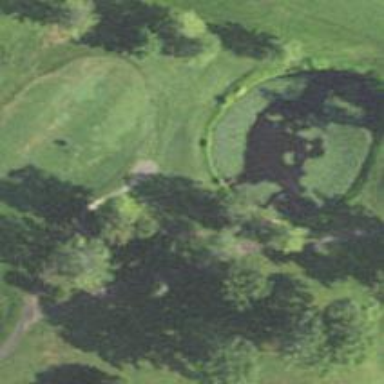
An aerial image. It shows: Water hazard in golf course. The hazard is natural water feature.